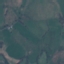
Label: Pasture